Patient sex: M
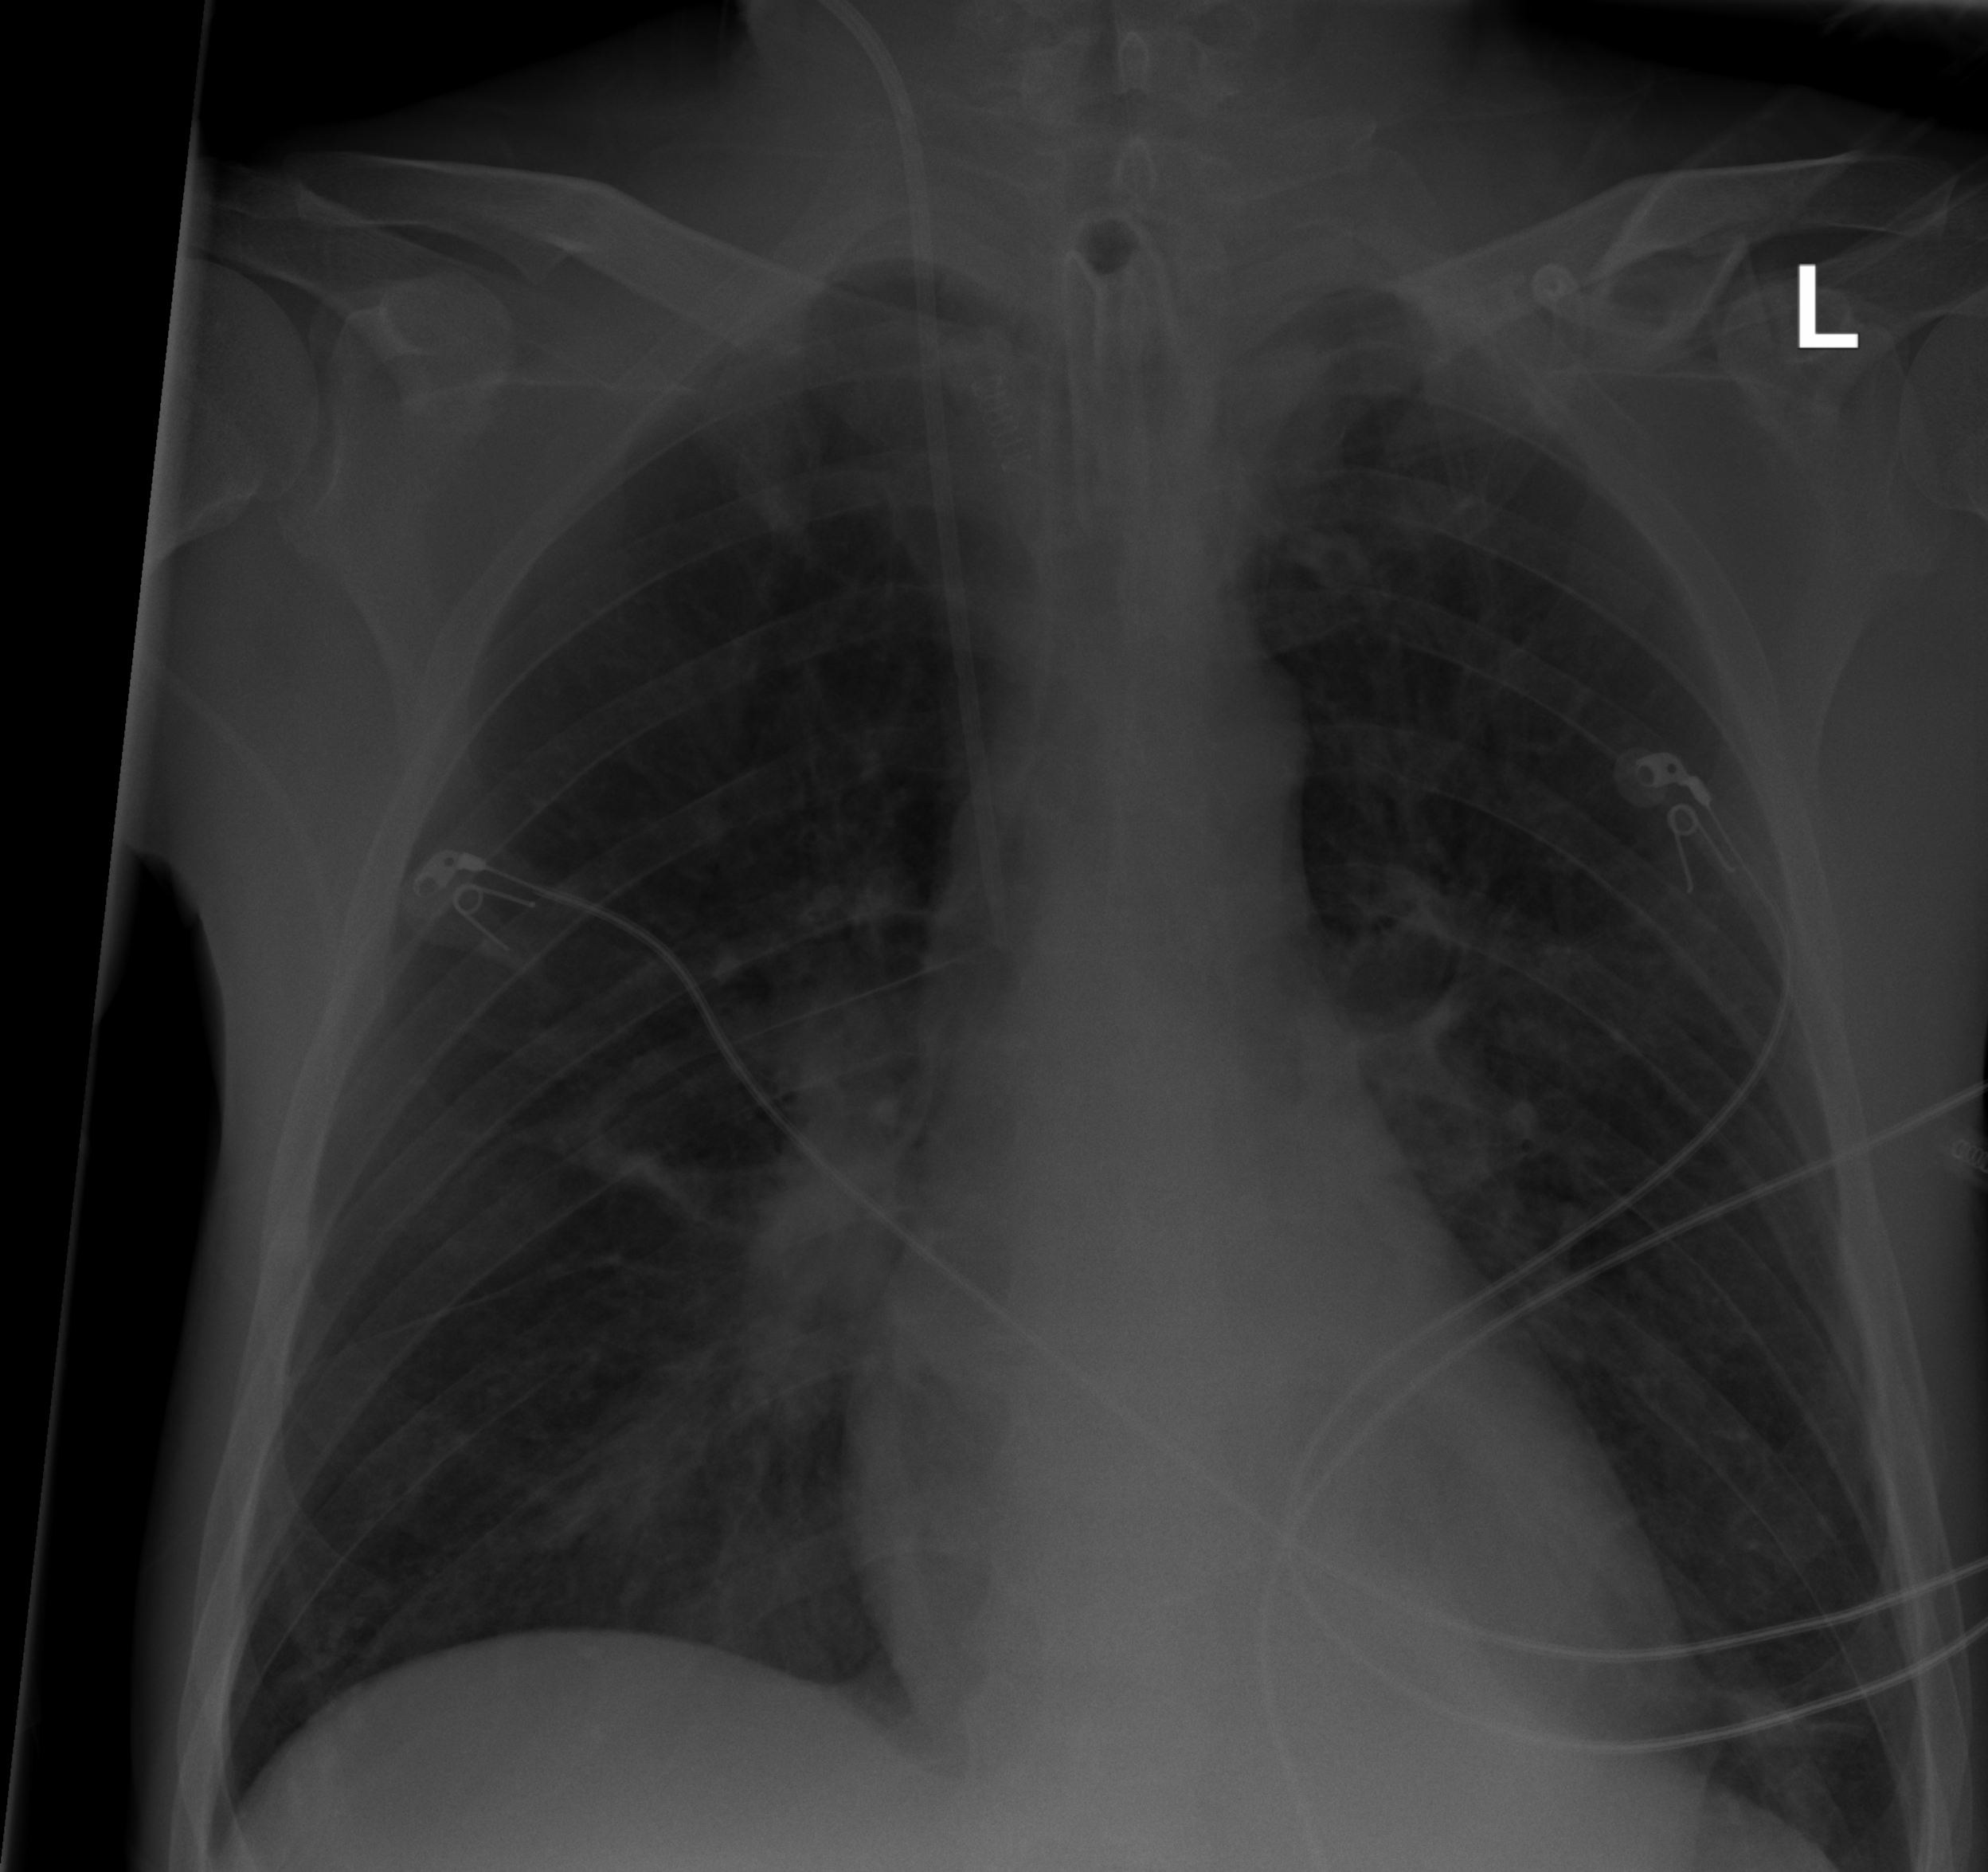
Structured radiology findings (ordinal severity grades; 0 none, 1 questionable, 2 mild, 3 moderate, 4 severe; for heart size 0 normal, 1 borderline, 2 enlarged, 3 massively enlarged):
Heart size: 0
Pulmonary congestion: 0
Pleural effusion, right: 0
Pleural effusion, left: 0
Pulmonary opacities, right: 2
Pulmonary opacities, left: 0
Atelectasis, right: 2
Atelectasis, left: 2